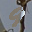
Label: 9